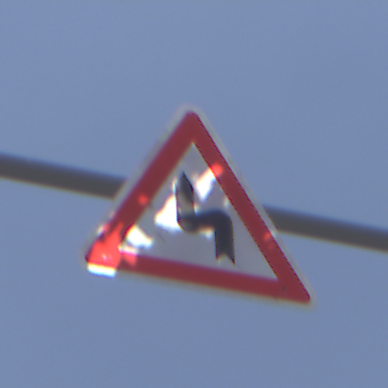
Verkehrszeichen: DoppelkurveZunaechstLinks
Umgebung: Outdoor, Nature
Tageszeit: Midday
Wetter: PartlyCloudy
Licht: Natural
Jahreszeit: NotSpecified
Kontrast: HighContrast